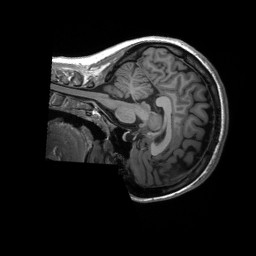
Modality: T1w
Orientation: sagittal
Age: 17
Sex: female
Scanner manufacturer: siemens
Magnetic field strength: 3 T
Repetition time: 2.3 s
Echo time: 0.00232 s